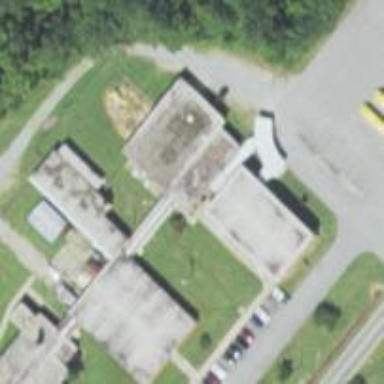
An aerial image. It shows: School.